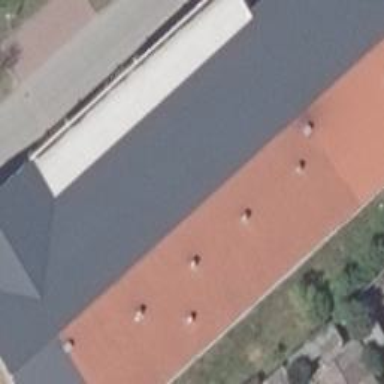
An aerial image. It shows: Gabled supermarket with red roof made of roof tiles.